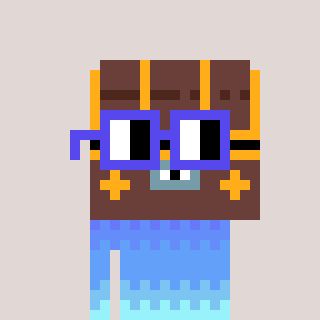
a pixel art character with square blue glasses, a treasure chest-shaped head and a teal-colored body on a warm background